Question: I have developed my application by integrating two applications,
- -
Now time has come to put the two together.
But when I do this R fails to generate properly.
Please see the screen-shoot:

Thank you for any support!!!!
---
It works if I manually do the import
'import com.examples.android.calendar.R;'
DOES IT MAKE SENSE????
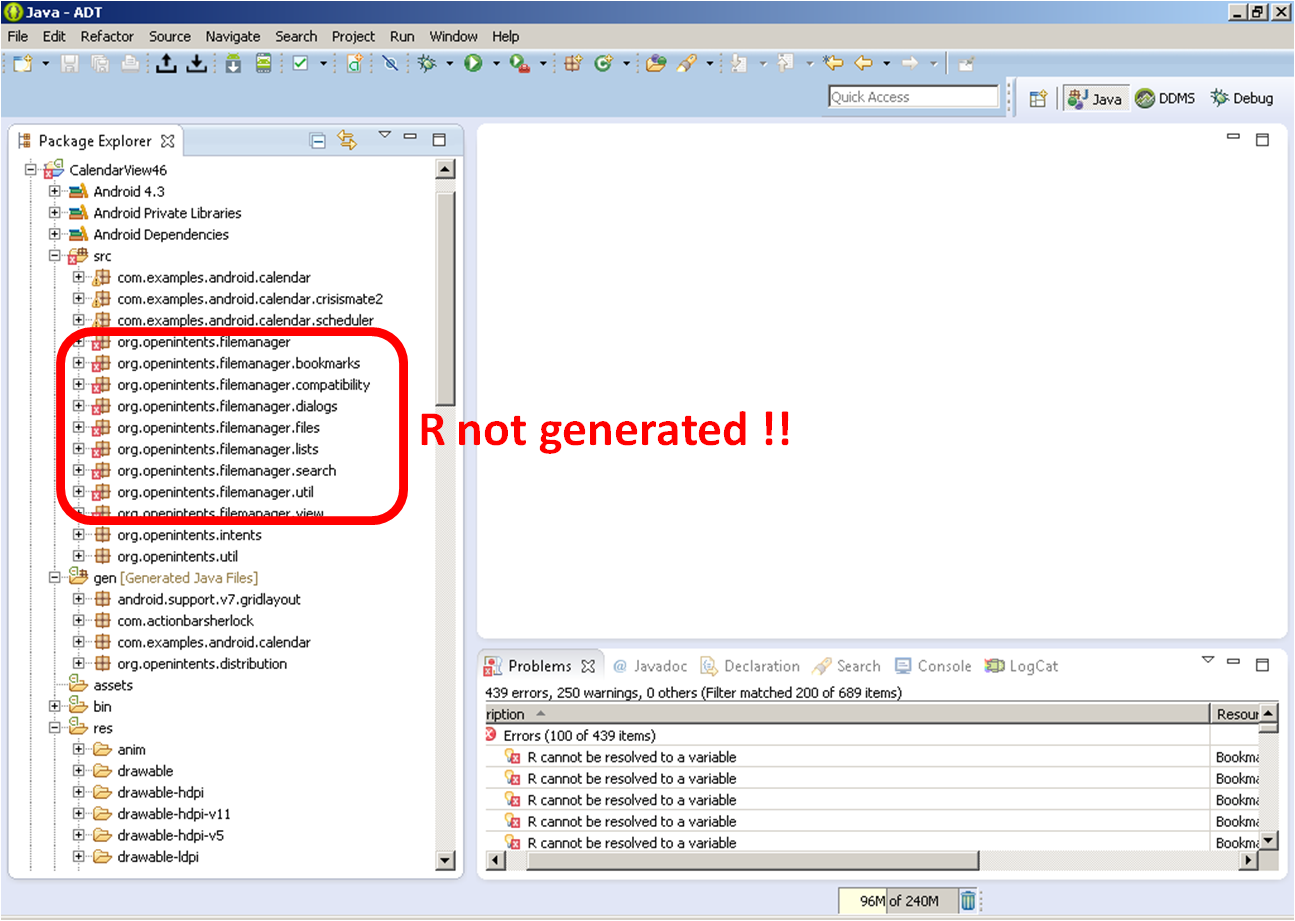
Answer: first delete your R.java under gen folder
clean your project
import android.R file
shortcut cmd+shift +o for import R